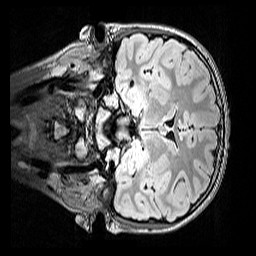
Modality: FLAIR
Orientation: coronal
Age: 11
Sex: female
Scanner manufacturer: siemens
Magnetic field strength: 3 T
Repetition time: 5 s
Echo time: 0.388 s